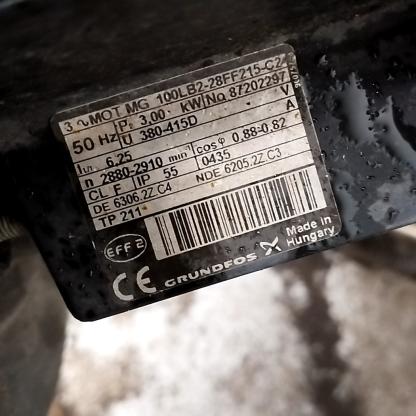
Klasa: tabliczka-znamionowa